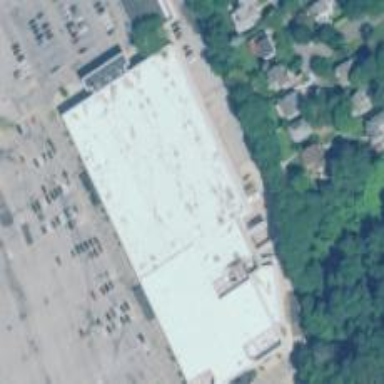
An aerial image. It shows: Department store building.